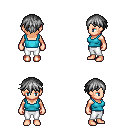
a pixel art fantasy rpg character, female body template, human, light skin, teal pirate shirt, white pants, gray short bangs hairstyle, four views (front, back, left, right), 2x2 character sprite sheet, small pixel art, hard edges, no anti-aliasing